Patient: sex F, age 58
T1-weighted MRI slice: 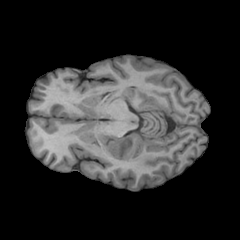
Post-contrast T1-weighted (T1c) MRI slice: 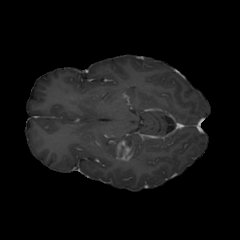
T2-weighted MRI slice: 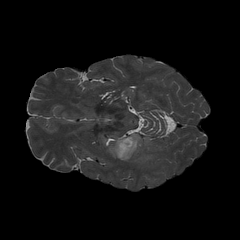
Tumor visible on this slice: yes
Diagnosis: Glioblastoma, IDH-wildtype
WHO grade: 4